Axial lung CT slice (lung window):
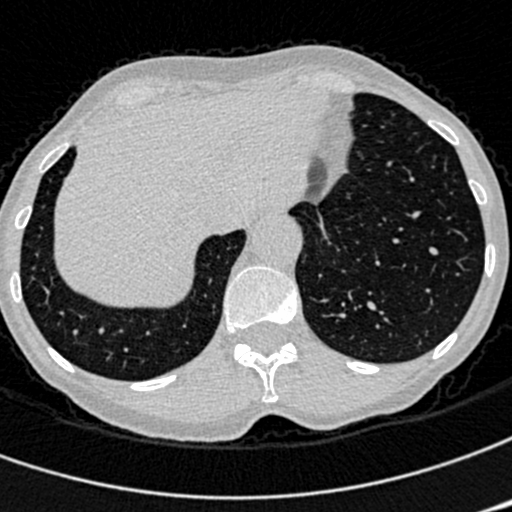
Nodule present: no